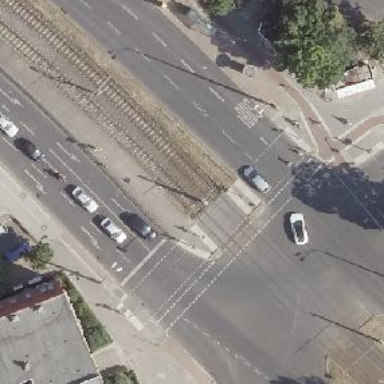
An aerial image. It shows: Tram stop position for public transport.